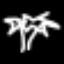
Label: palm tree